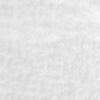
Label: no_change